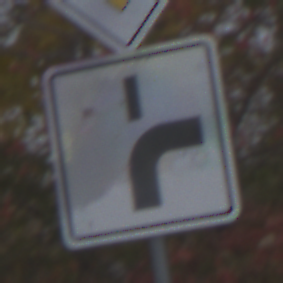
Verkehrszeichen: VerlaufVorfahrtsstrasse8
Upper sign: Vorfahrtsstrasse
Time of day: MorningAfternoon
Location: Outdoor (Nature)
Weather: Overcast
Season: NotSpecified
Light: Natural